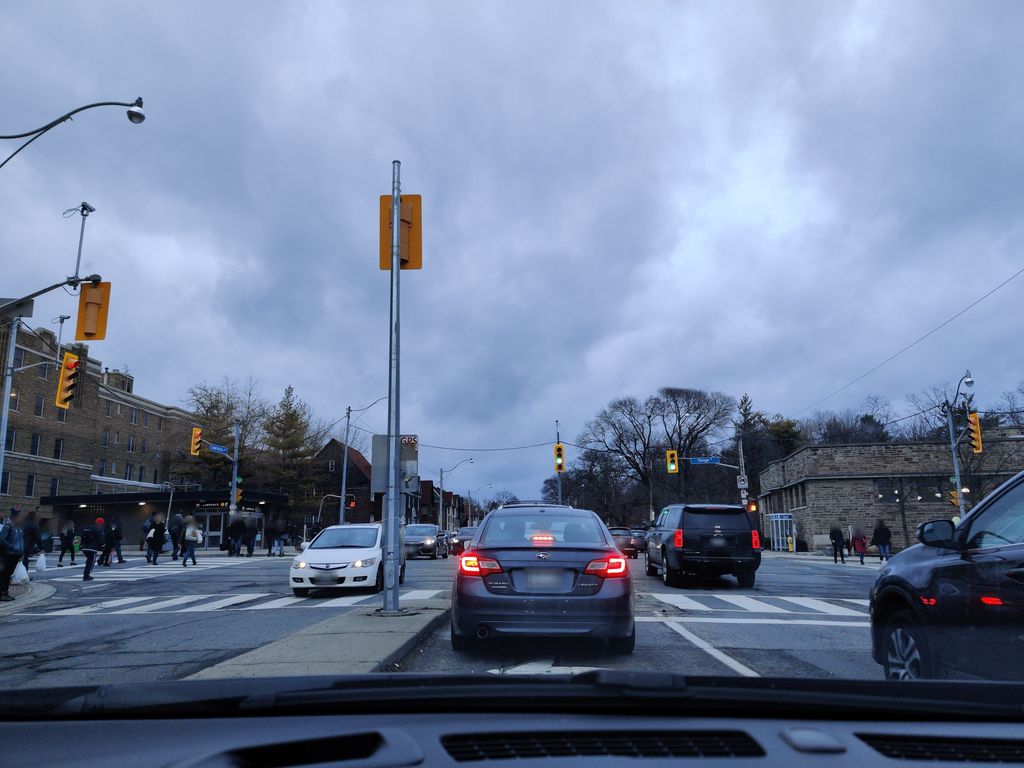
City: toronto